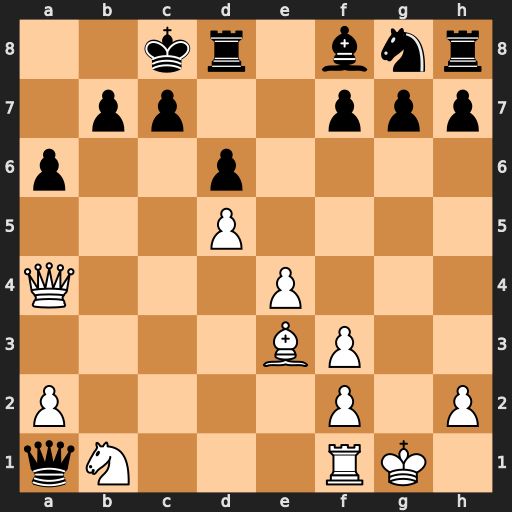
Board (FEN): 2kr1bnr/1pp2ppp/p2p4/3P4/Q3P3/4BP2/P4P1P/qN3RK1
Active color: w
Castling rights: -
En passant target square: -
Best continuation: Bd4 Qxd4 Qxd4